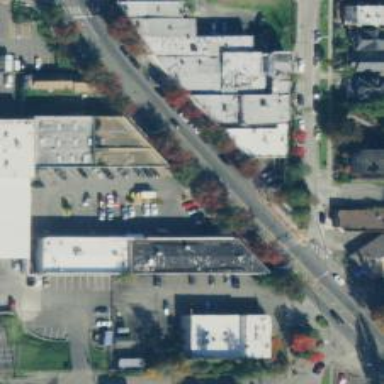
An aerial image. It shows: Convenience shop.